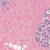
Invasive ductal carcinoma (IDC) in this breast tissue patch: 0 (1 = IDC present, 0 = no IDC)